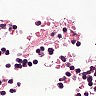
Metastatic tissue present: no